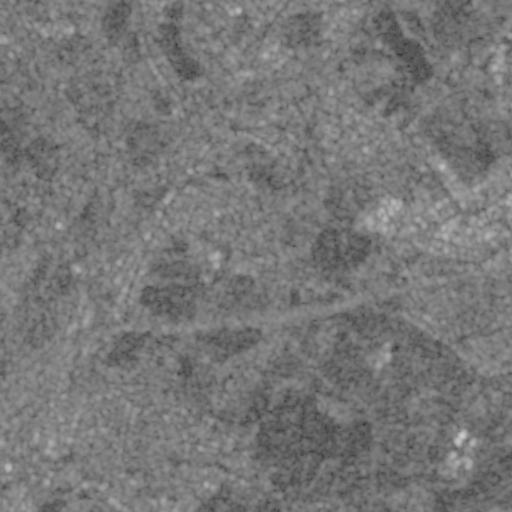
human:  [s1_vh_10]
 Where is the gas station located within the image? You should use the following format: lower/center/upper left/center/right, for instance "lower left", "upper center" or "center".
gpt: The gas station is located in the upper center of the image.
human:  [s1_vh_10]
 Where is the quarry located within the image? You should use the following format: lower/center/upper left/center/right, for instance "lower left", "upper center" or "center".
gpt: The quarry is located in the upper right of the image.
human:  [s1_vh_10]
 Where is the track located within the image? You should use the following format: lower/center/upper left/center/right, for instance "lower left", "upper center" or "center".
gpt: The track is located in the upper left of the image.
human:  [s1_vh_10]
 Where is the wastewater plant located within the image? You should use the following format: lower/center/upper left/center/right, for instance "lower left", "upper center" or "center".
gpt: The wastewater plant is located in the upper left of the image.
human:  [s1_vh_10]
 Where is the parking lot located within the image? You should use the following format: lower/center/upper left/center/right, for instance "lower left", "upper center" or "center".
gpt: There is no parking lot in the image.

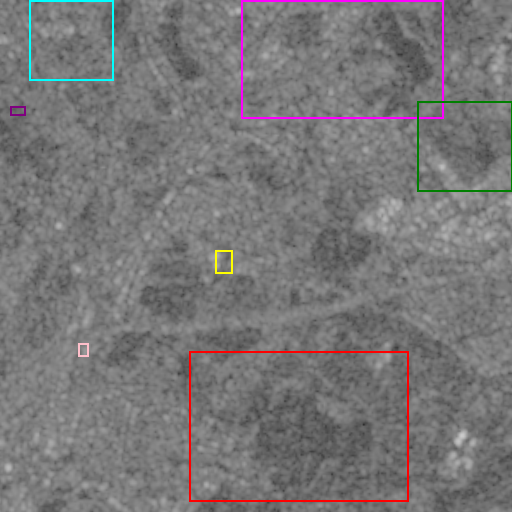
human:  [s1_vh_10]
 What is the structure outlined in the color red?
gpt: The structure outlined in red is a crop field.
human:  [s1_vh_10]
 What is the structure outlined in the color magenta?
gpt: The structure outlined in magenta is a park.
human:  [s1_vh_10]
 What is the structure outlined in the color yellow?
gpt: The structure outlined in yellow is a parking lot.
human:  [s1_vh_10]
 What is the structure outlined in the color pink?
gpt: The structure outlined in pink is a power substation.
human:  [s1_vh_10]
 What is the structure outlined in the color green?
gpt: The structure outlined in green is a quarry.
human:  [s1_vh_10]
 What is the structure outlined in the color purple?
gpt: The structure outlined in purple is a track.
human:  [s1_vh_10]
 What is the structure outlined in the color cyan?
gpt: The structure outlined in cyan is a wastewater plant.
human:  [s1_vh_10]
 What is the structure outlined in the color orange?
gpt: There is no orange outline.